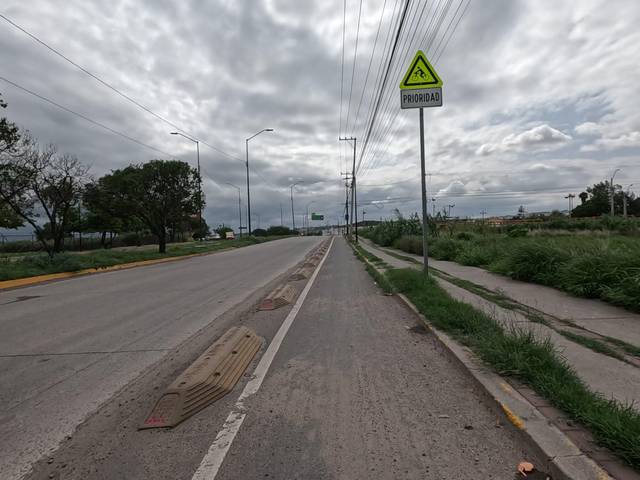
Region: Mexico
Coordinates: 21.096, -101.699